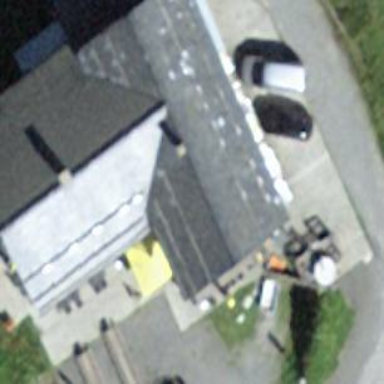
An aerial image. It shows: Restaurant.